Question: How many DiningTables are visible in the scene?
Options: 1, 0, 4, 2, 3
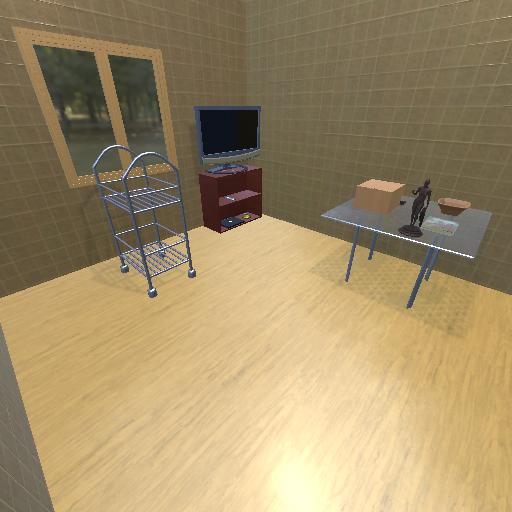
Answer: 1